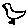
Label: bird